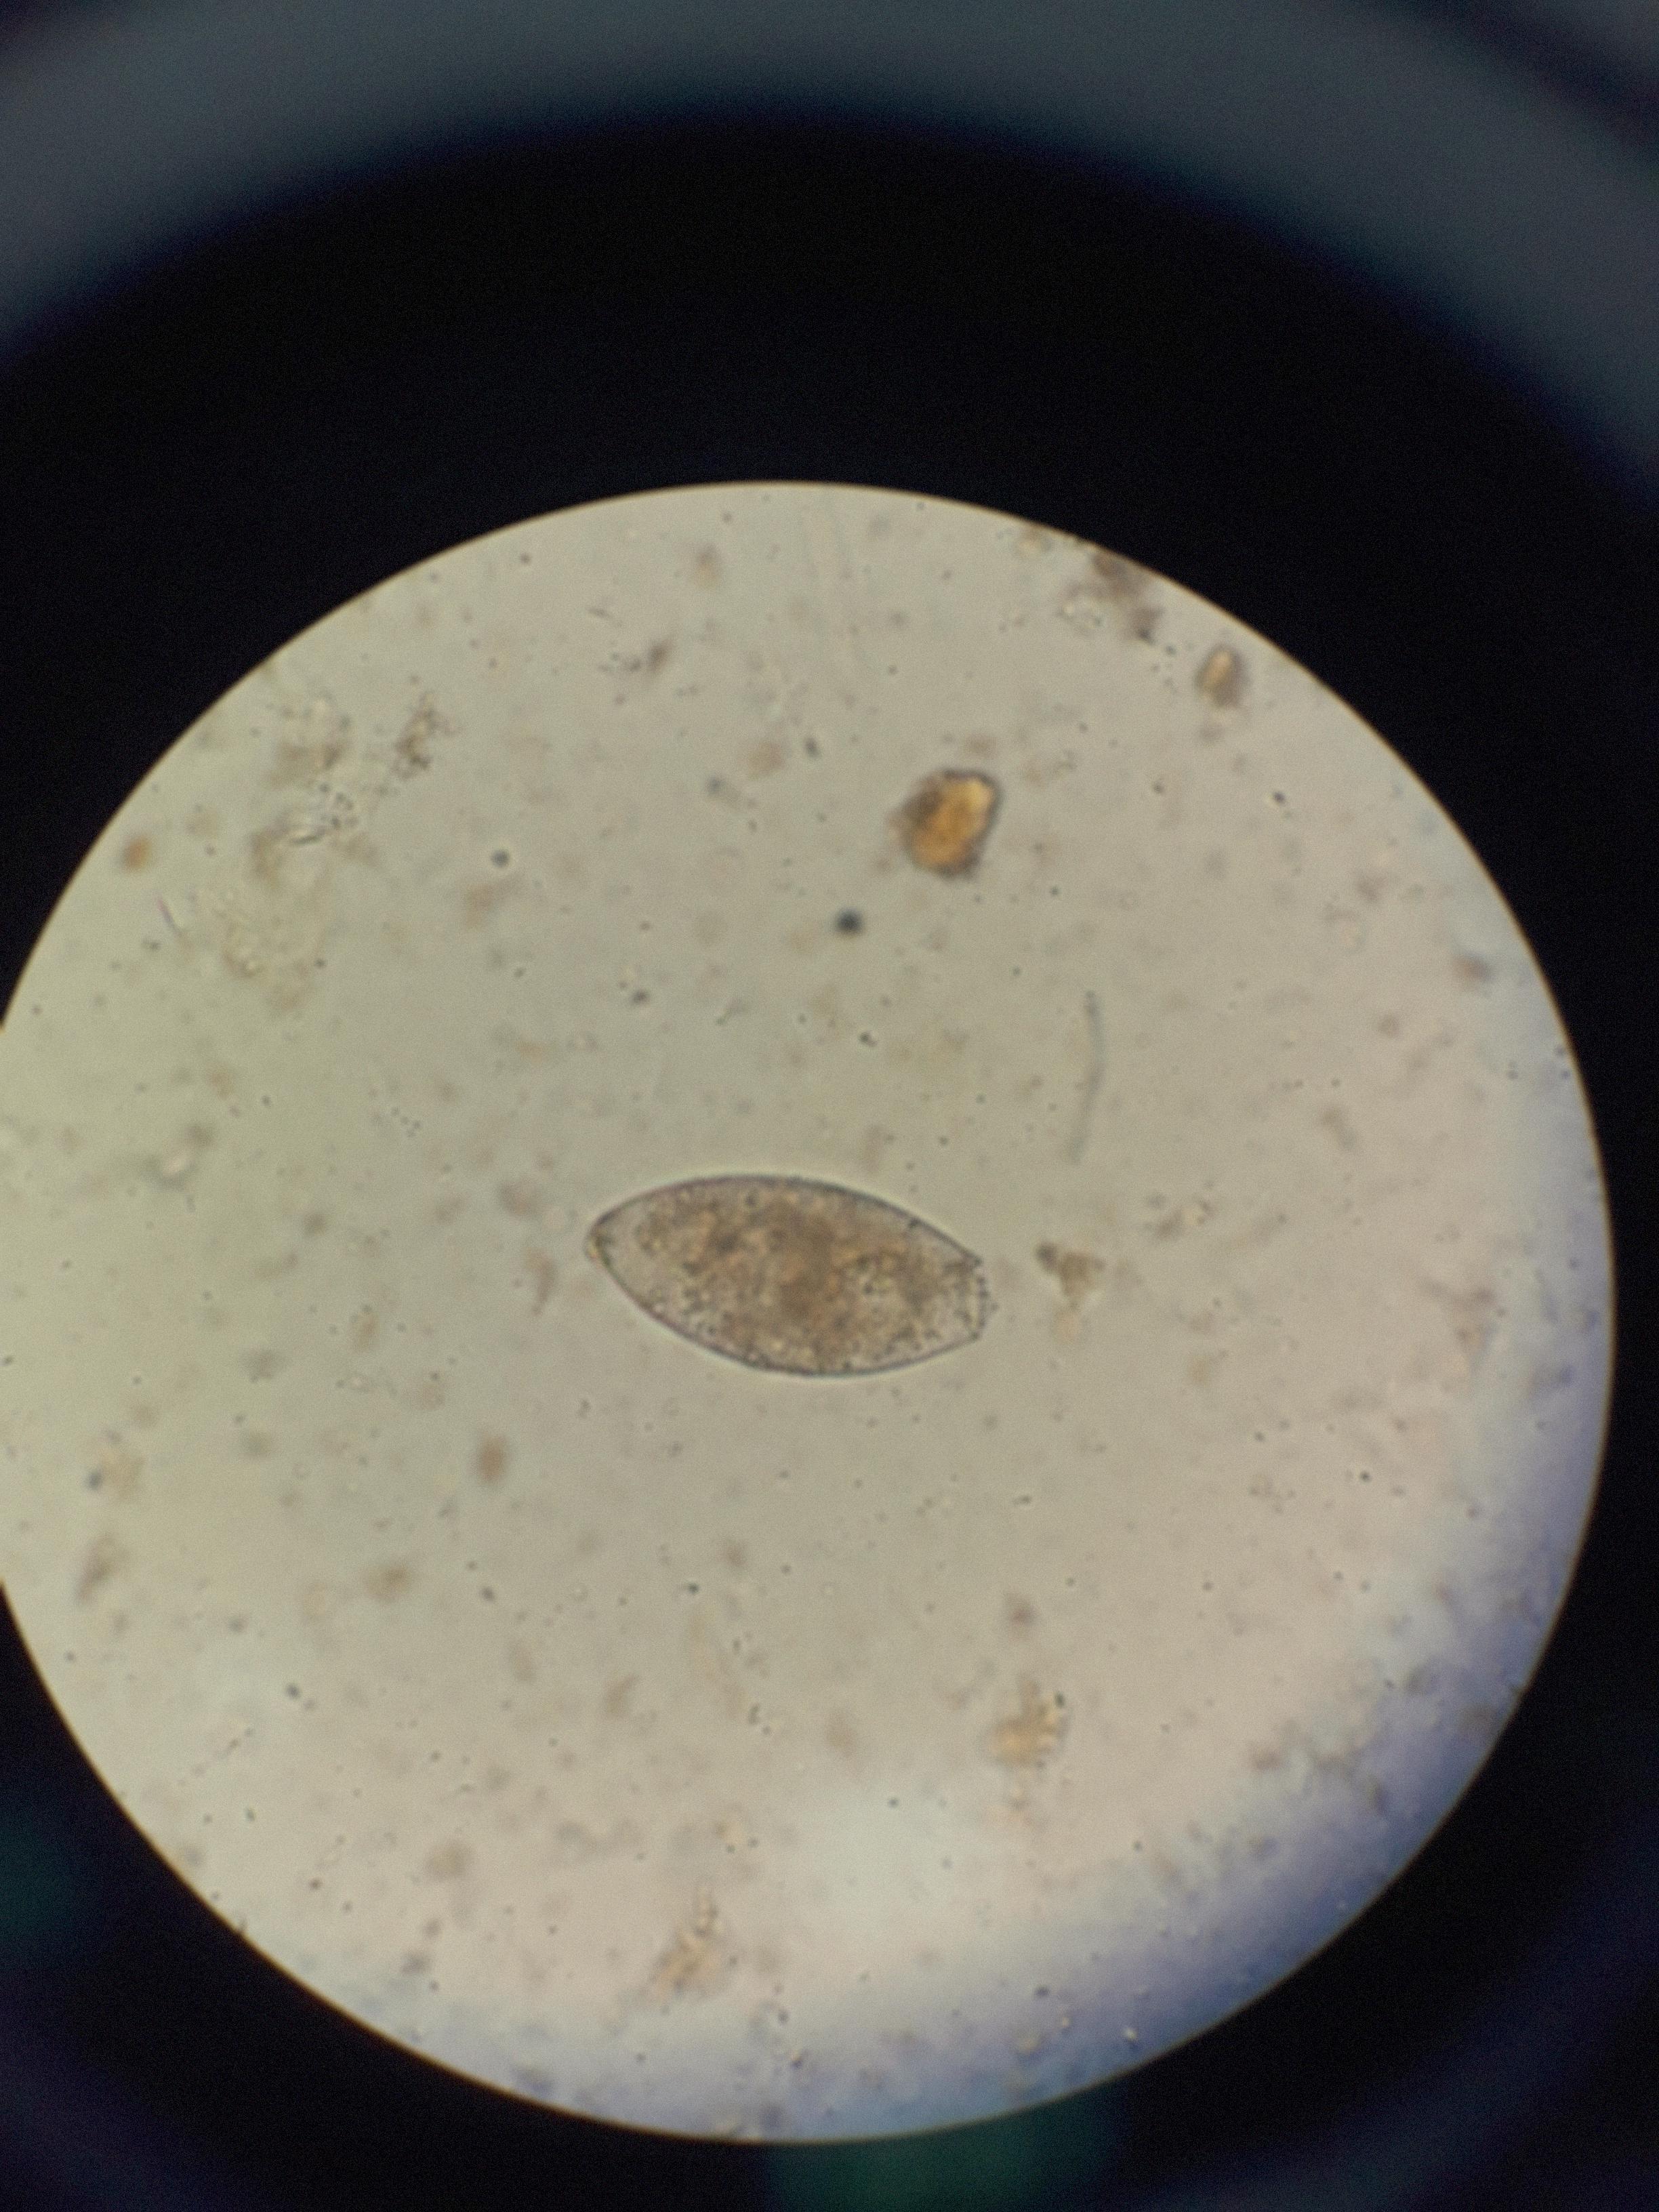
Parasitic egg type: Fasciolopsis buski